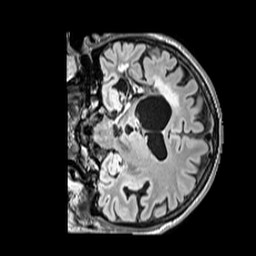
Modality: FLAIR
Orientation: coronal
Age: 53
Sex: female
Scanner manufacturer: siemens
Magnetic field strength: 3 T
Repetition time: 5 s
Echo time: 0.387 s